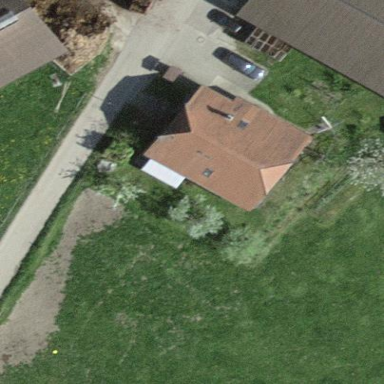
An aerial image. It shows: House with half-hipped roof shape.